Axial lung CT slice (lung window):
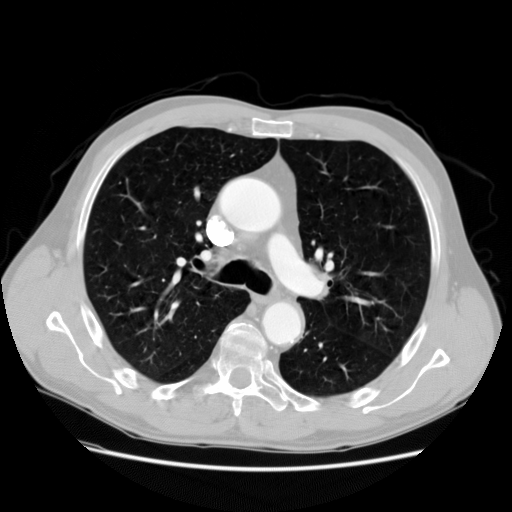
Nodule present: no